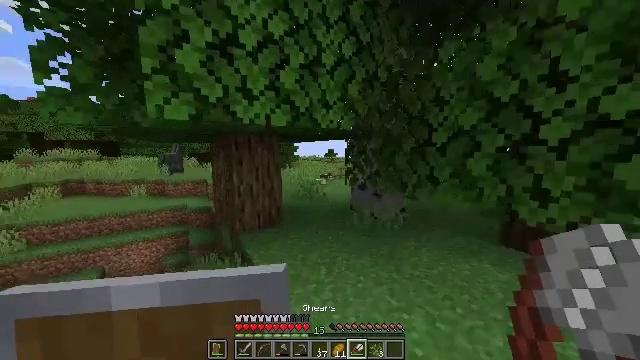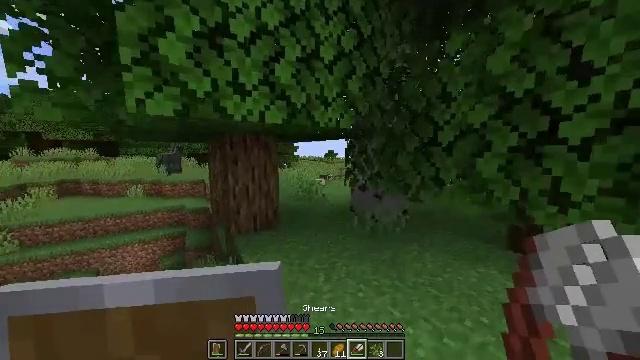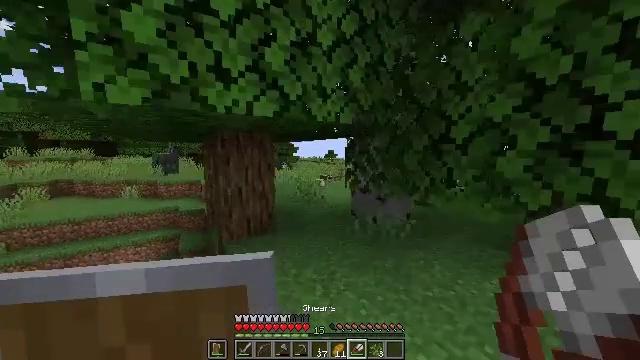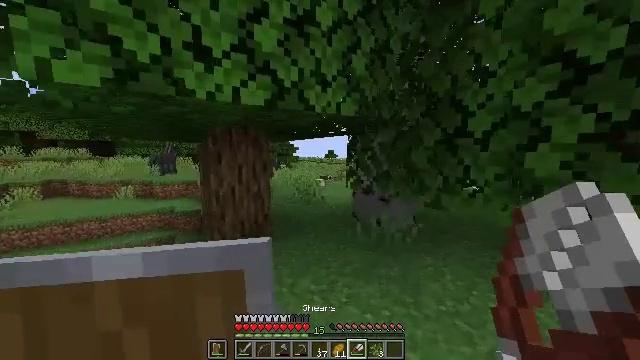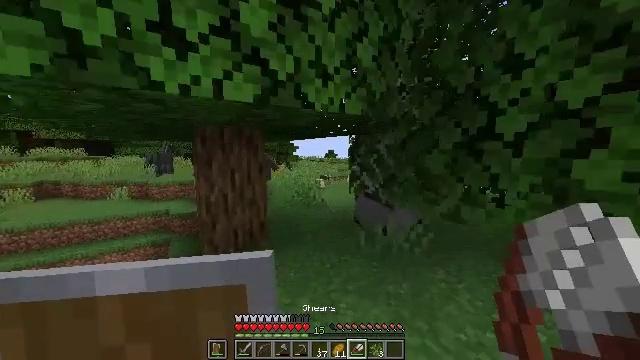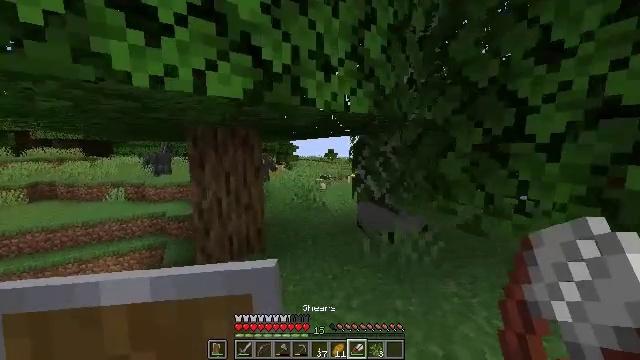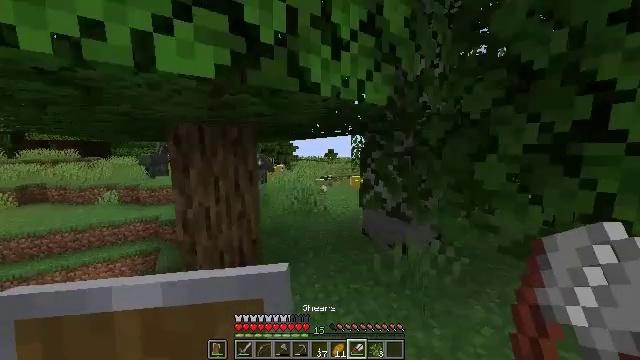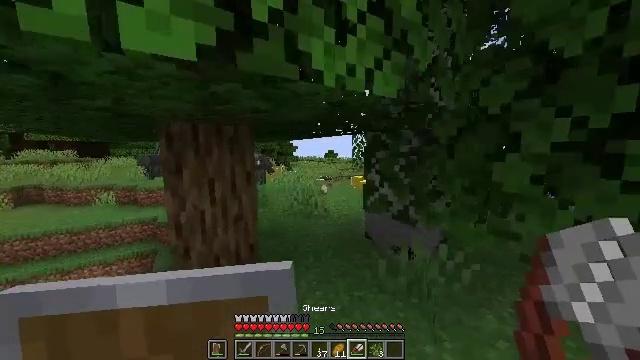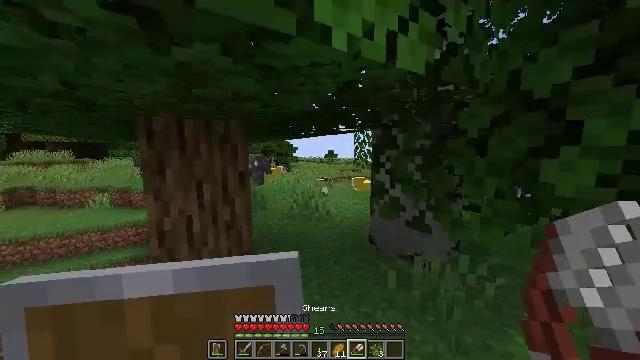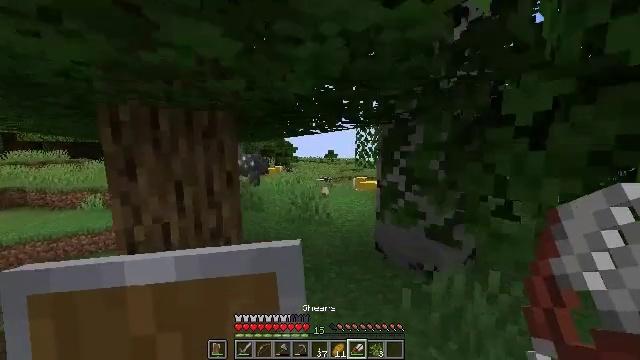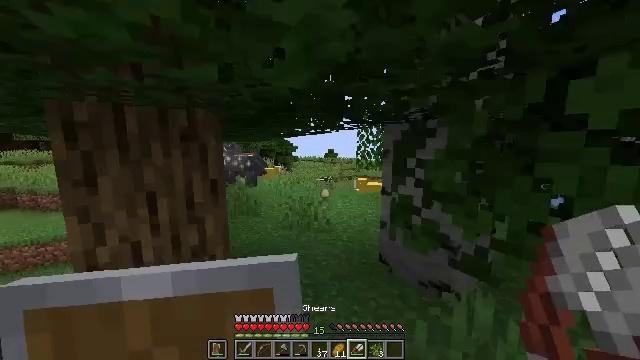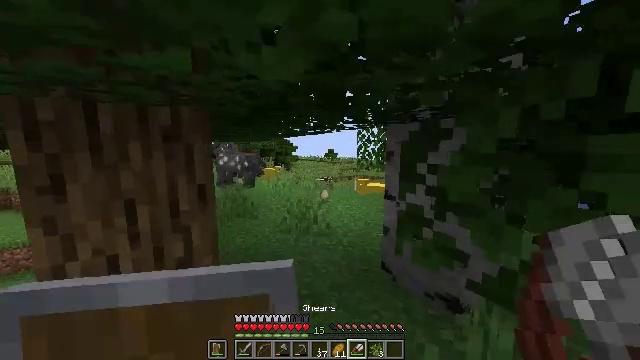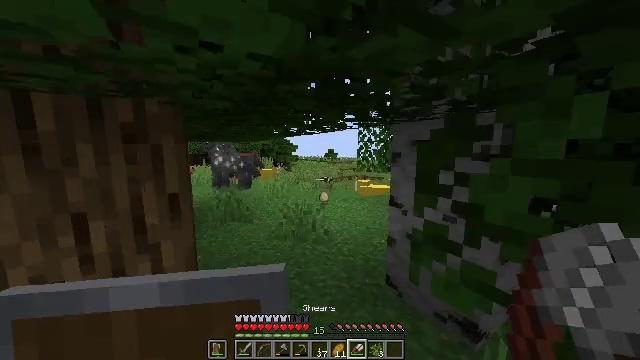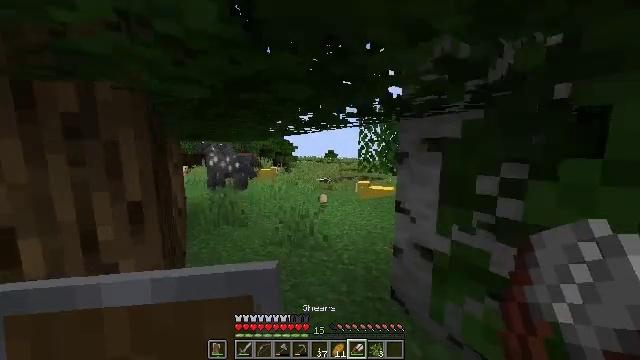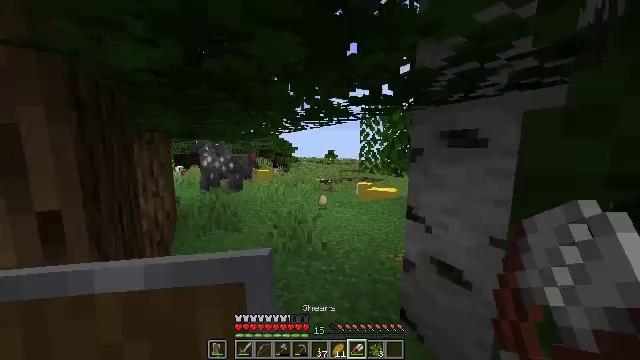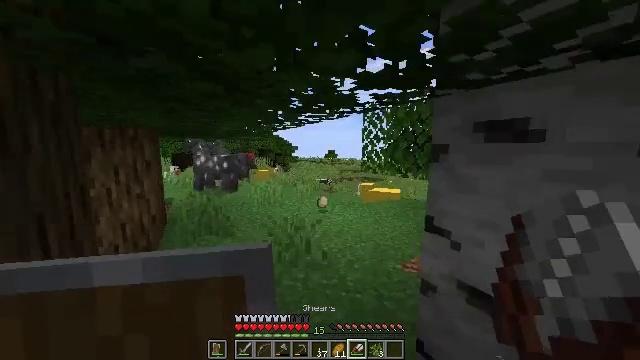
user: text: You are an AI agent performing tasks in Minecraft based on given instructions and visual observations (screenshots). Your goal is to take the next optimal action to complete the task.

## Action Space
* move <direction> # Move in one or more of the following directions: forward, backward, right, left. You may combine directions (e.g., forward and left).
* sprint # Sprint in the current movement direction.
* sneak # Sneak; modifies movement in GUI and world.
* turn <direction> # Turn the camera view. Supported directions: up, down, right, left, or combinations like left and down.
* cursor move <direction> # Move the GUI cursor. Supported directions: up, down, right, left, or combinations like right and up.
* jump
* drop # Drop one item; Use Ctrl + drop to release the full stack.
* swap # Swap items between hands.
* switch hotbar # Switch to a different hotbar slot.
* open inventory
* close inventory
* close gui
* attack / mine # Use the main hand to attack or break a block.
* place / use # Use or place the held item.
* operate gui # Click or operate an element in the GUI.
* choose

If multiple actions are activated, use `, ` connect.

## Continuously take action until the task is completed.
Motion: motion action
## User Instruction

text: Create a yellow bed with the right materials.
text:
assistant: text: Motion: move forward
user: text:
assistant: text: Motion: move forward
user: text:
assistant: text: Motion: move forward
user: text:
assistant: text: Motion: move forward
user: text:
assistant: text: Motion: move forward
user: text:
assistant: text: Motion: move forward
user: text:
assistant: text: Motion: move forward
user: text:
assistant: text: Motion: move forward
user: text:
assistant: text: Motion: move forward
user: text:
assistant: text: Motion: move forward
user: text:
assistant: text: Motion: move forward
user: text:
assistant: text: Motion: move forward
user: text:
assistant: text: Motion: move forward
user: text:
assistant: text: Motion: move forward
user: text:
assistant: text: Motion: move forward
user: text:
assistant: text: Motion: move forward
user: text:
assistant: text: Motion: move forward
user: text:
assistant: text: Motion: move forward
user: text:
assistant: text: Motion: move forward
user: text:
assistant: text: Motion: move forward, turn right and down
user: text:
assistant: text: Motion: move forward
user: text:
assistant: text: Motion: move forward
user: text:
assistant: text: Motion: move forward
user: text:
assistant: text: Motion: move forward
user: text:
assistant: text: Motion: move forward
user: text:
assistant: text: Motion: move forward
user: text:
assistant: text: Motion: move forward
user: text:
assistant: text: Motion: move forward
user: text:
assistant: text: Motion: move forward, turn right and down
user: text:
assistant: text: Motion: move forward and move left, turn right and down